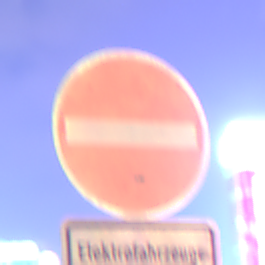
Verkehrszeichen: VerbotDerEinfahrt
Zusatzzeichen unten: BesondereFahrzeugeUndTransportgueter10
Umgebung: Outdoor, Urban
Tageszeit: Night
Wetter: PartlyCloudy
Licht: Natural
Jahreszeit: NotSpecified
Kontrast: HighContrast